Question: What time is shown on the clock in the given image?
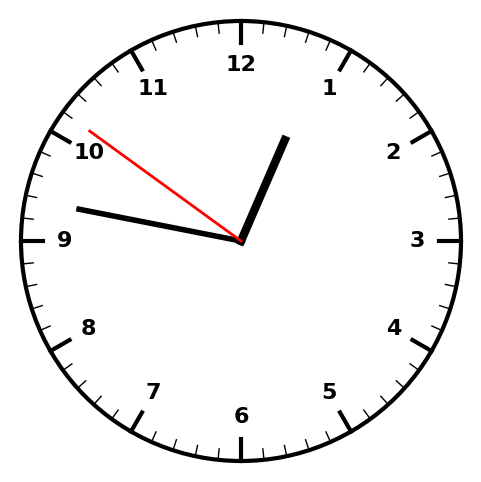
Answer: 12:46:51